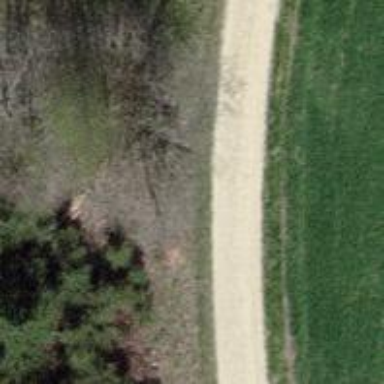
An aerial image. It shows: Gravel track with grade2 quality.